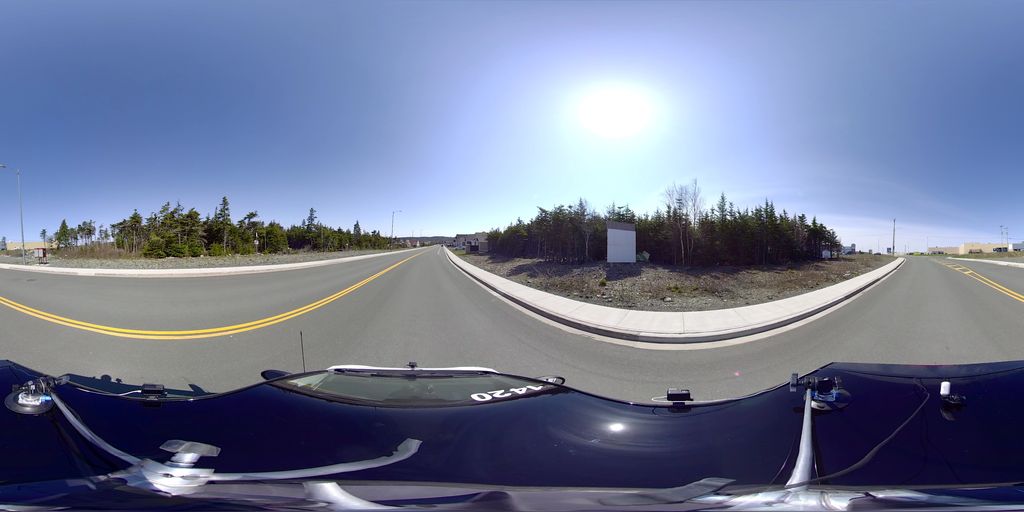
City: st_johns